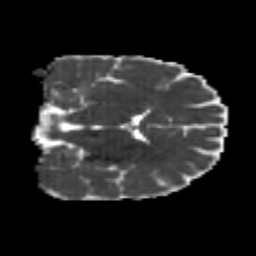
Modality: MD
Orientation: coronal
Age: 22
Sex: male
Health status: healthy
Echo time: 0.074 s